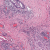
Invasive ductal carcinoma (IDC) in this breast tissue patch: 1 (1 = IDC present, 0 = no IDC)